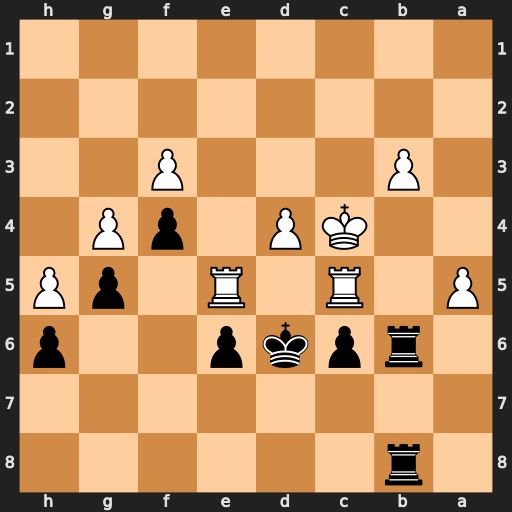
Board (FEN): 1r6/8/1rpkp2p/P1R1R1pP/2KP1pP1/1P3P2/8/8
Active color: b
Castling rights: -
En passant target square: -
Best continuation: Rxb3 Rxc6+ Kxc6